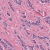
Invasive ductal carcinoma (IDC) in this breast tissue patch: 1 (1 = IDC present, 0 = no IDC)